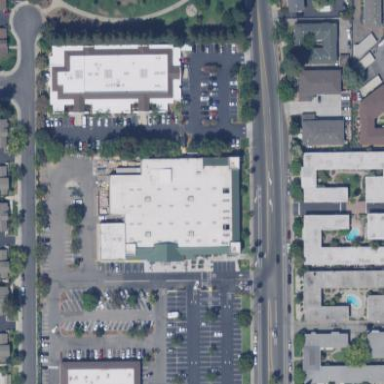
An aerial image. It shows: Retail building.